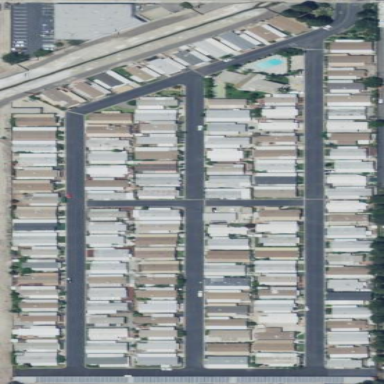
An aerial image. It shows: Residential area designated as trailer park.